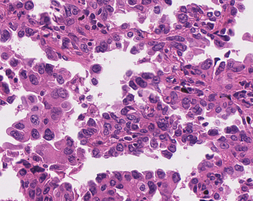
Tumor epithelial tissue: yes
Tumor-associated stroma tissue: no
Normal tissue: no